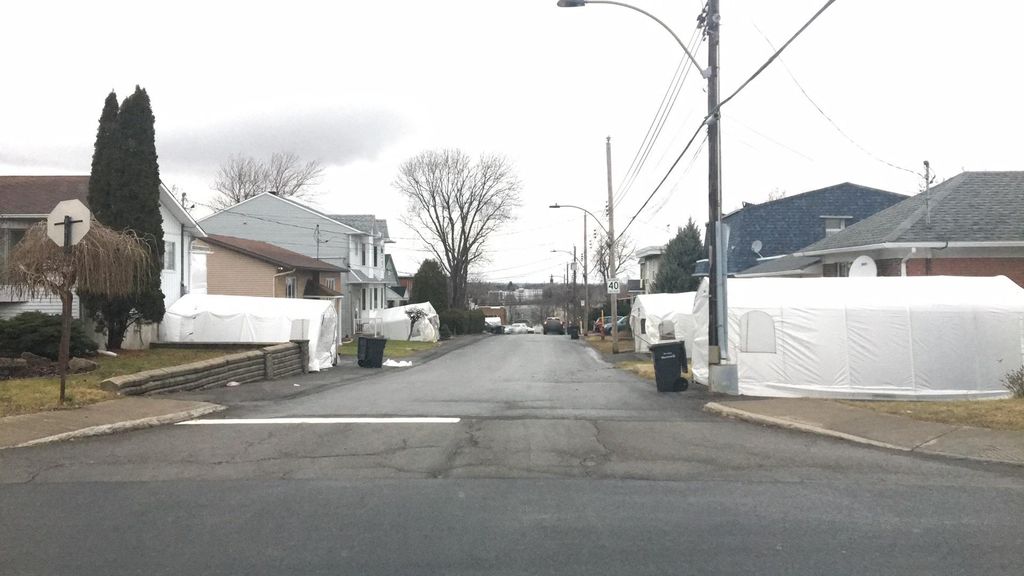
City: montreal